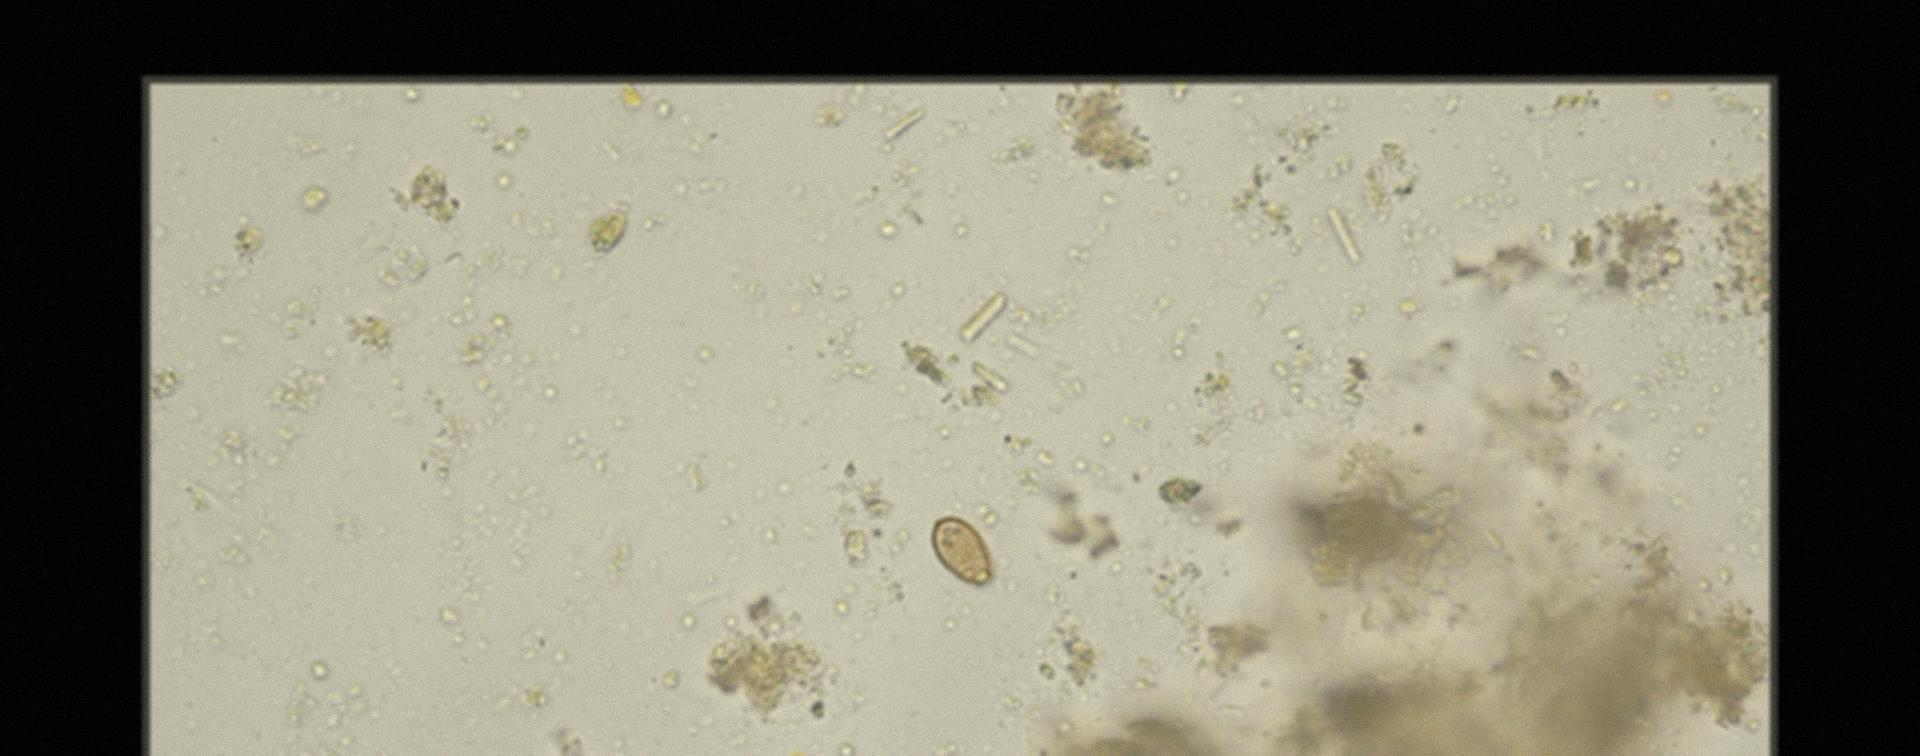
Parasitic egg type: Opisthorchis viverrine